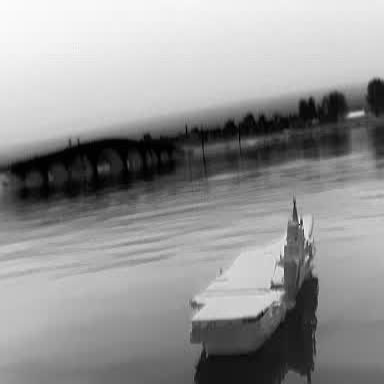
There is a warship in the infrared image.